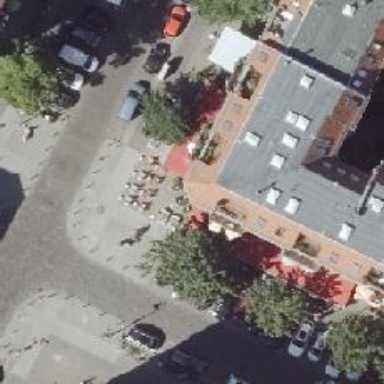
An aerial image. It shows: Restaurant.